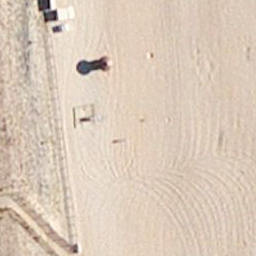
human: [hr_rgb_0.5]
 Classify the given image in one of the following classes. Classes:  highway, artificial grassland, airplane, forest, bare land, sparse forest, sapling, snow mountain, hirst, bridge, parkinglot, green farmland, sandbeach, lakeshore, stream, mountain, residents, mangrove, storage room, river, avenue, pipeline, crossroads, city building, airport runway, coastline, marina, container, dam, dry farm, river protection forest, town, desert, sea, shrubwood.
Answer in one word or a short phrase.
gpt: sandbeach